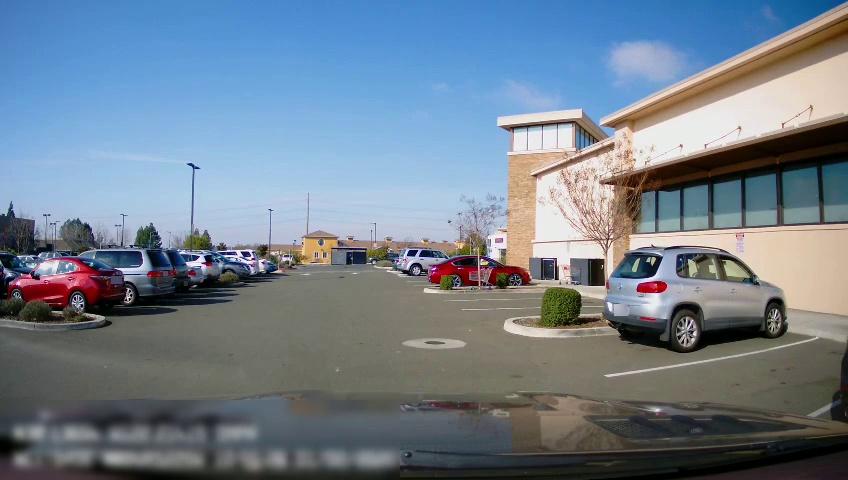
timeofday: Day
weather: Sunny
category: Drivable Space
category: Vehicles | SUV
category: Vehicles | Car
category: Vehicles | SUV
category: Vehicles | SUV
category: Vehicles | Car
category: Vehicles | Van
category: Vehicles | SUV
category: Vehicles | Car
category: Vehicles | SUV
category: Vehicles | SUV
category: Vehicles | Car
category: Vehicles | SUV
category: Vehicles | Car
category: Vehicles | Car
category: Vehicles | Truck
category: Vehicles | SUV